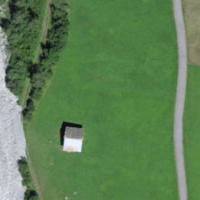
EUNIS habitat code: 26
Species observed at this site:
Tozzia alpina